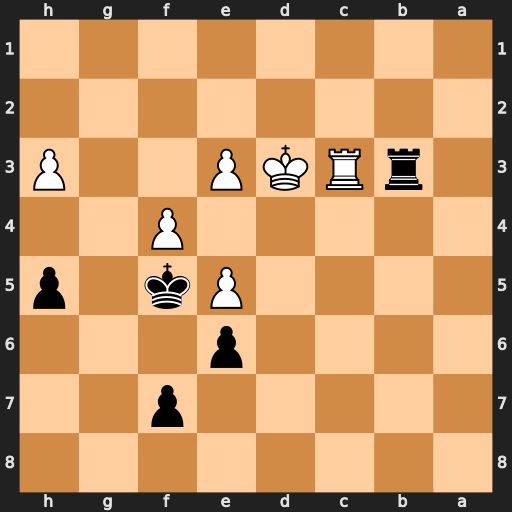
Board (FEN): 8/5p2/4p3/4Pk1p/5P2/1rRKP2P/8/8
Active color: b
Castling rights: -
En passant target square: -
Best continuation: Rxc3+ Kxc3 Ke4 Kd2 Kf3